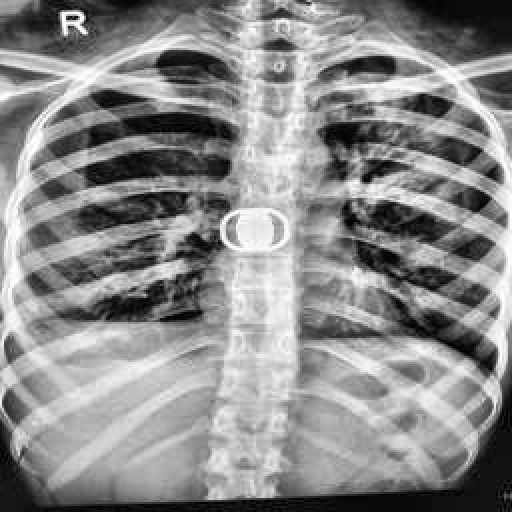
Finding: TUBERCULOSIS